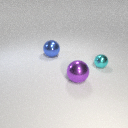
large purple metal sphere in front of small cyan metal sphere